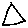
Label: triangle